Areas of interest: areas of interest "Logistics and Express Delivery"
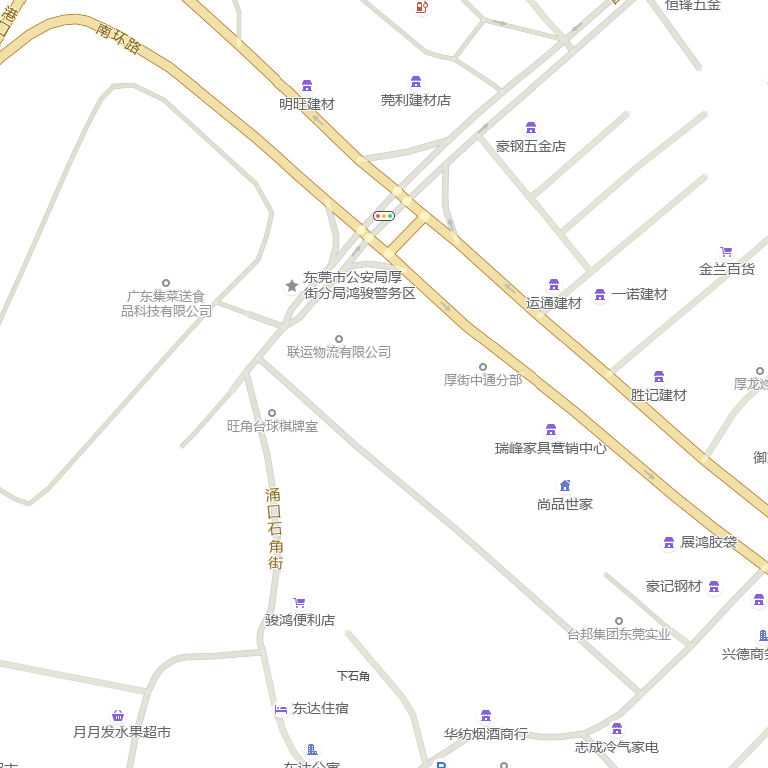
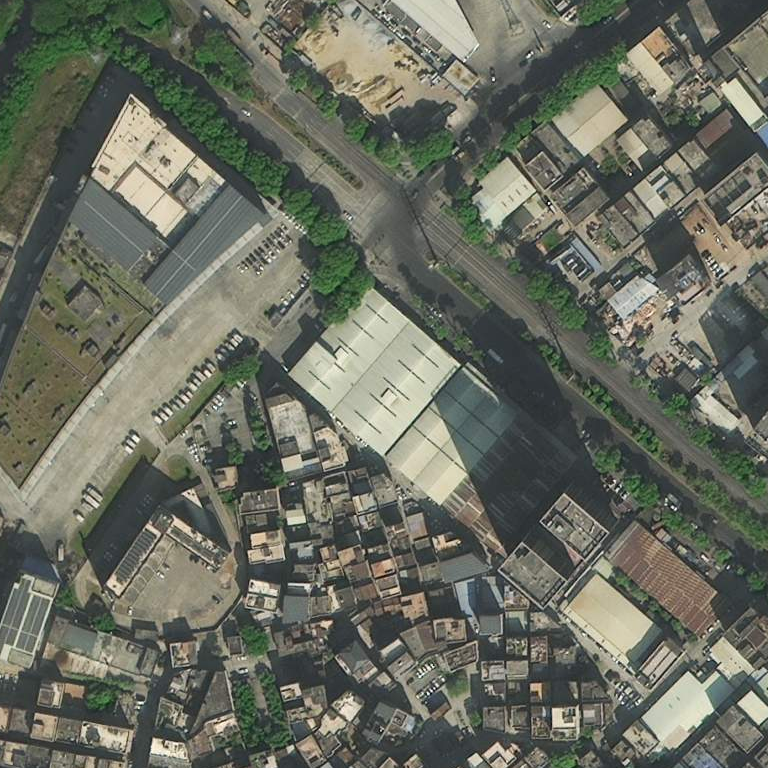